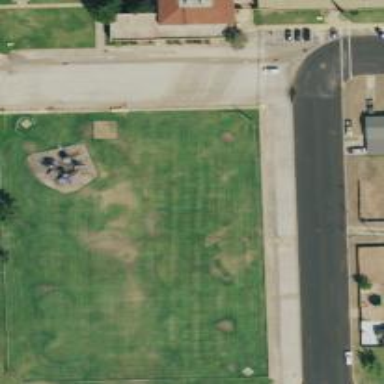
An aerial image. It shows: Baseball and softball pitch area for leisure sports activities.